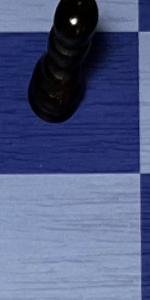
Label: Empty